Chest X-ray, PA view. Patient: 22 years old, sex F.
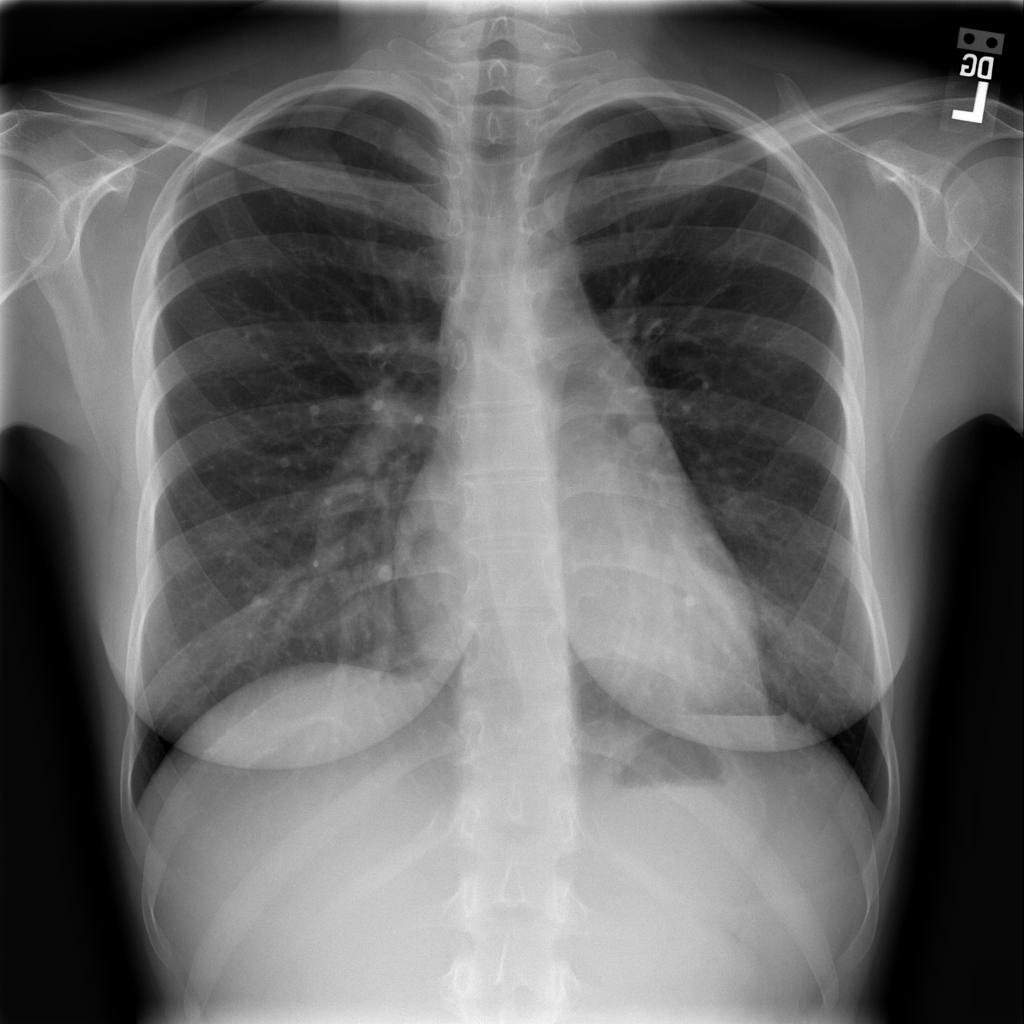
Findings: No Finding